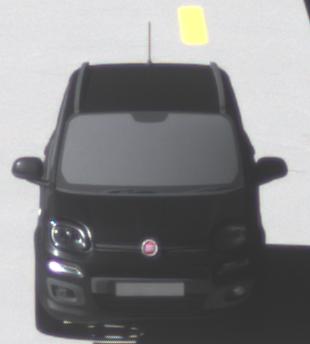
Make: Fiat
Model: Panda 1.2 8V
Detailed model: Panda (312)
Model produced from: 2013/02
Model produced until: 2013/12
Doors: 5
Color: black
Road condition: dry road
Daytime: morning or afternoon
Contrast: high contrast